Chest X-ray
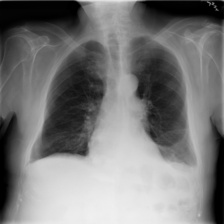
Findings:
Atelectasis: positive
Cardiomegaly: negative
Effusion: negative
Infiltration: negative
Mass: negative
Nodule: negative
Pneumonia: negative
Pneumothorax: negative
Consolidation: negative
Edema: negative
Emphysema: negative
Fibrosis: negative
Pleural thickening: negative
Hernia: negative